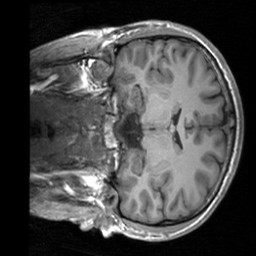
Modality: T1w
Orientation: coronal
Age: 27
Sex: male
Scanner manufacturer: siemens
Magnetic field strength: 3 T
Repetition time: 1.9 s
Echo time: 0.00226 s